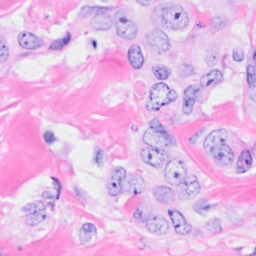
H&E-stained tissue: Breast